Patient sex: M
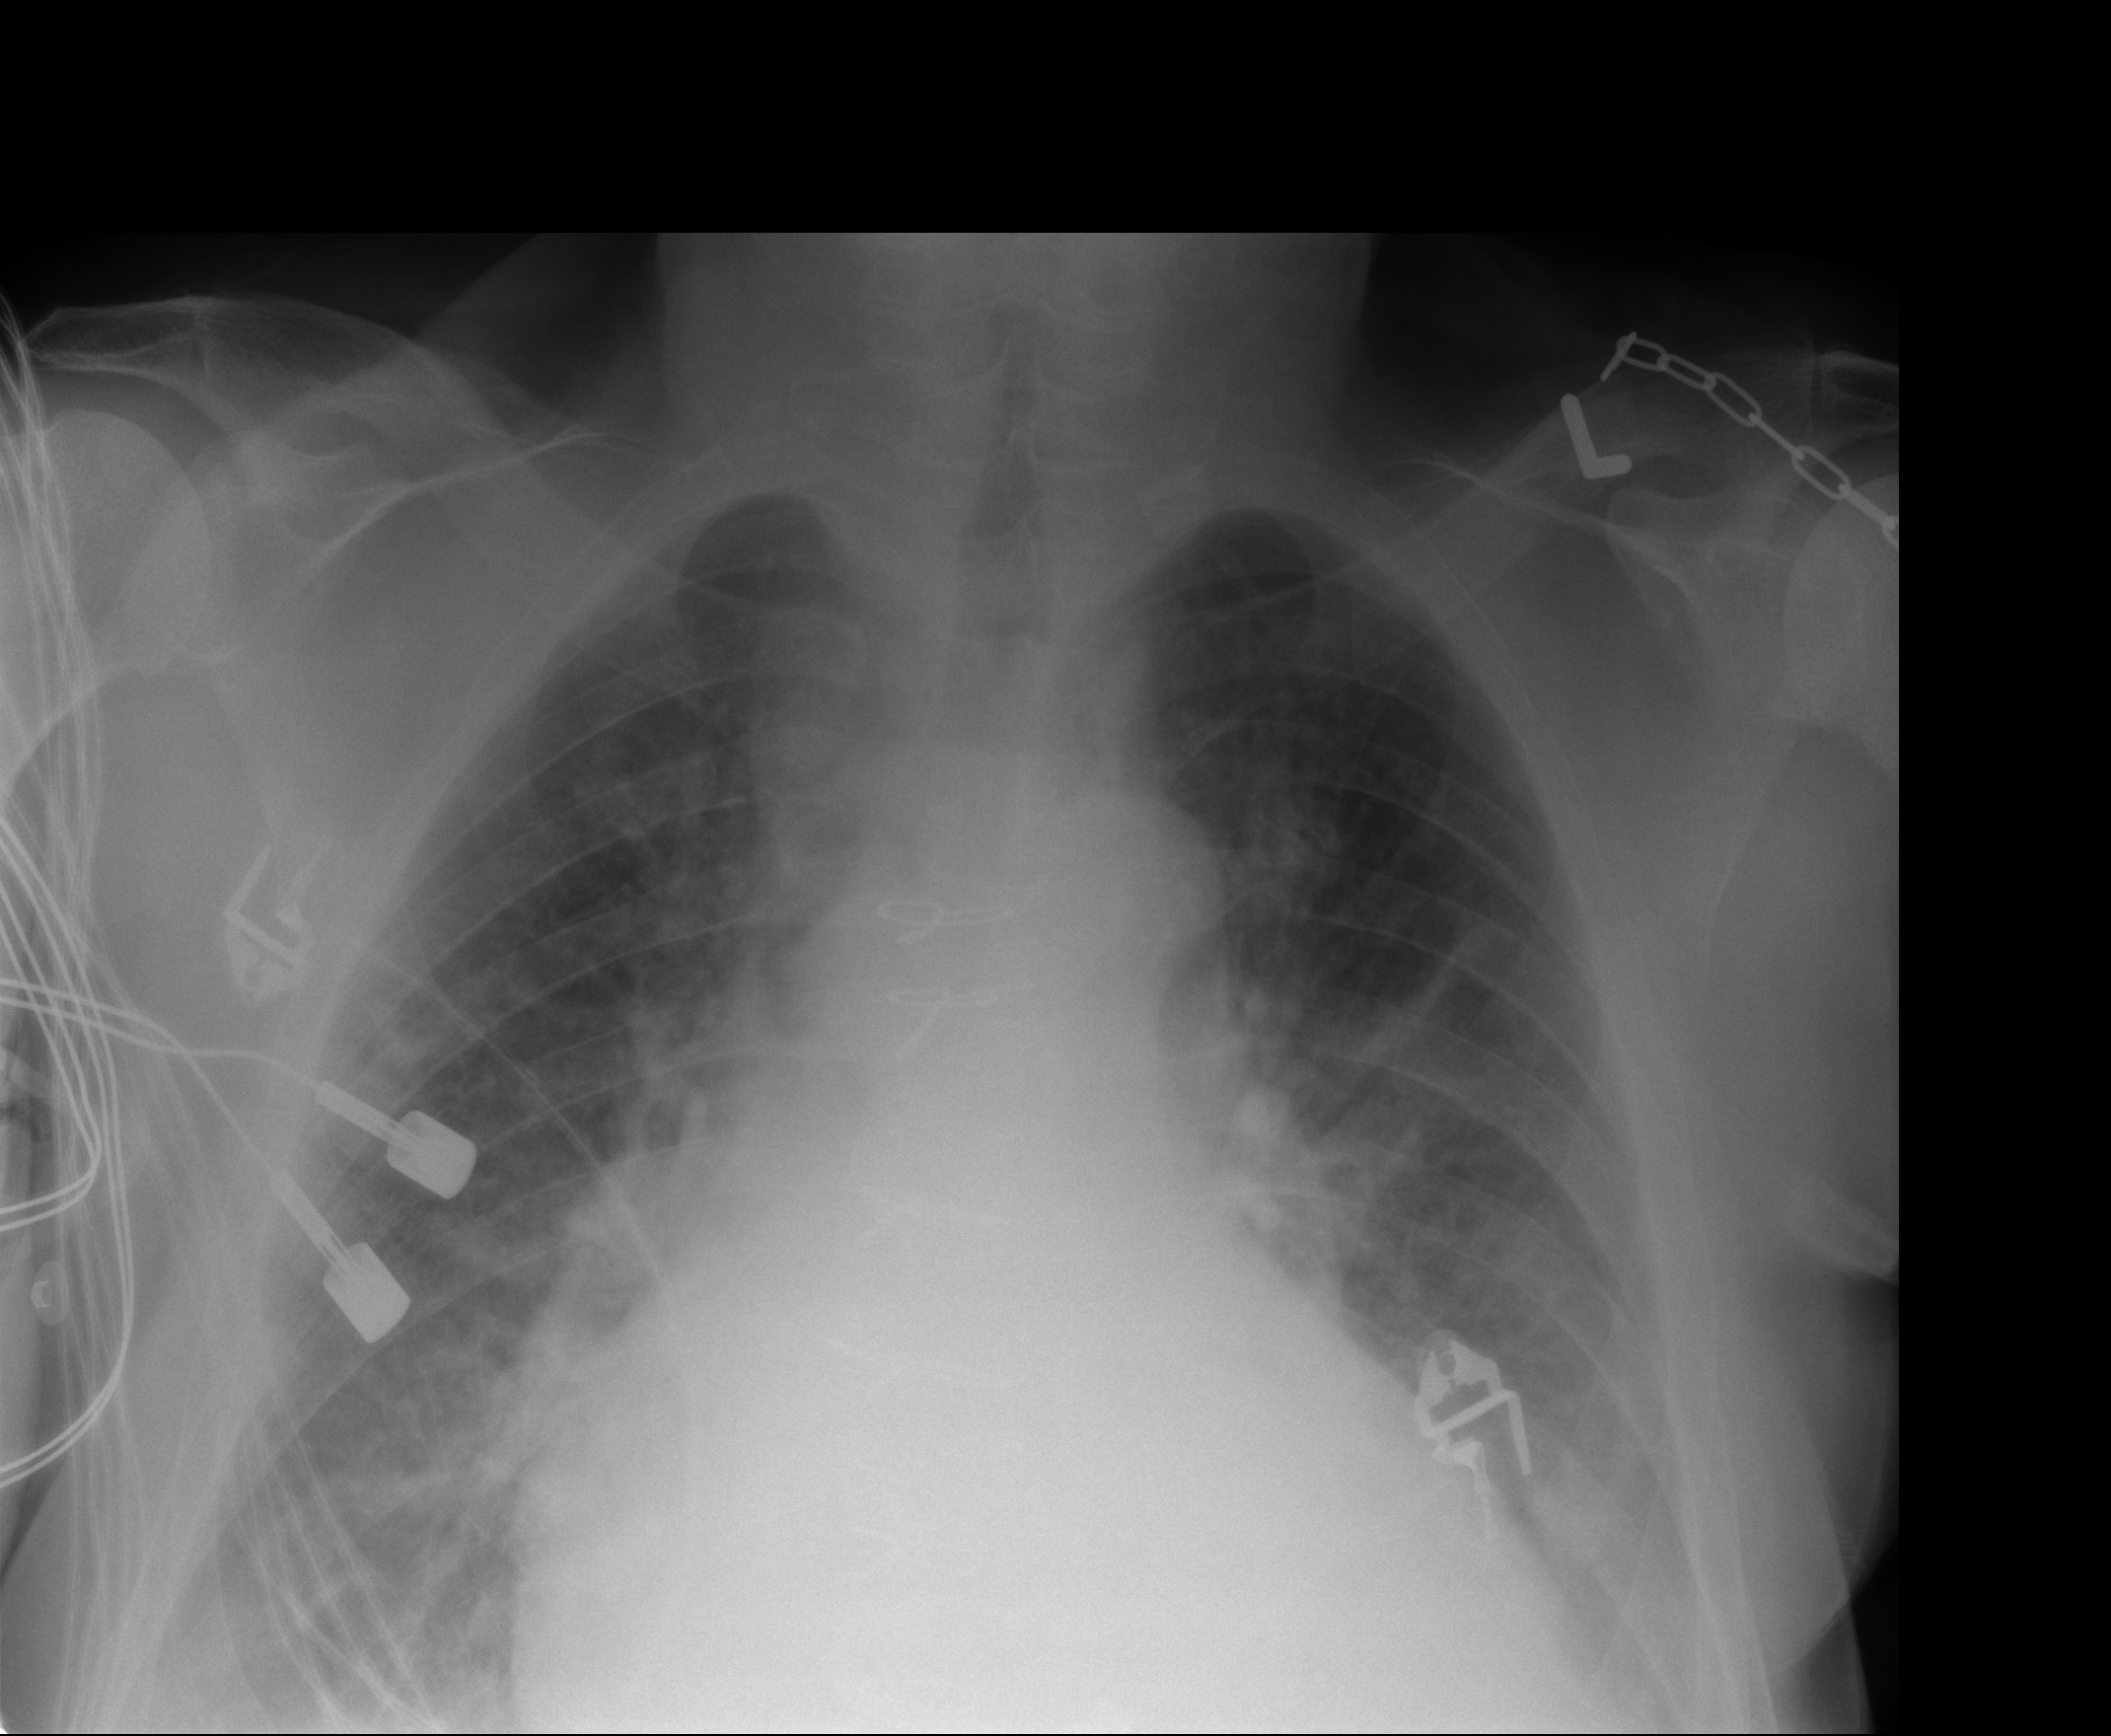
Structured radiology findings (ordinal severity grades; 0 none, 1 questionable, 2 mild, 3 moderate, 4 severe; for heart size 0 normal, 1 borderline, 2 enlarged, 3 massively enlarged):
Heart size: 3
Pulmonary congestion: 2
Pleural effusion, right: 2
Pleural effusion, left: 2
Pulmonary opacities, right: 0
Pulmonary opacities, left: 0
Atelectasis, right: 2
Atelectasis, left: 2